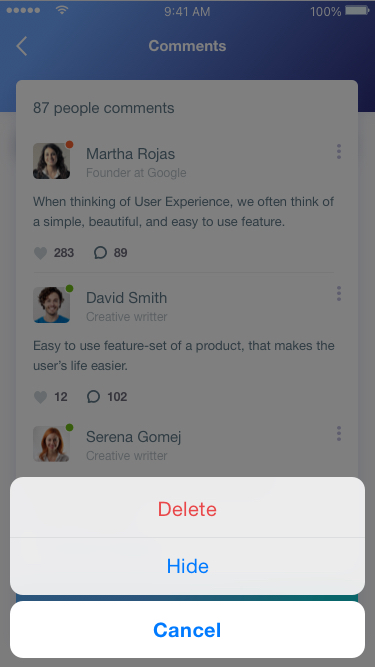
Text in this UI design:
Cancel
Delete
Hide